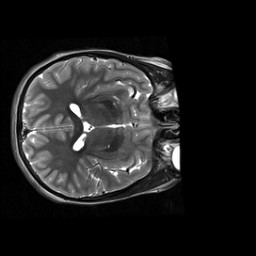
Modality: T2w
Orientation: axial
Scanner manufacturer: siemens
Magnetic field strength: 3 T
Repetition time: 7.14 s
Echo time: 0.109 s